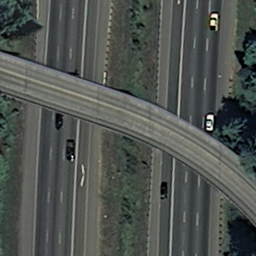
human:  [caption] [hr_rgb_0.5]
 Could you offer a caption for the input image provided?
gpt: An overpass with a road go across another two roads diagonally with some plants surounded the roads .

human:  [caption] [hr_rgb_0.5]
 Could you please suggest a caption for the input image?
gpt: An overpass with a road go across another two roads diagonally with some cars on the roads .

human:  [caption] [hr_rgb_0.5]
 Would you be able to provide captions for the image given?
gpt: An overpass with a road go across another two roads diagonally .

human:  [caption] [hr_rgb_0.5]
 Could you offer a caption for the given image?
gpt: A road go across another two diagonally with some cars on the roads .

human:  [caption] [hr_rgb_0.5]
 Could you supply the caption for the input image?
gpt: A road go across another two with some cars on the roads .